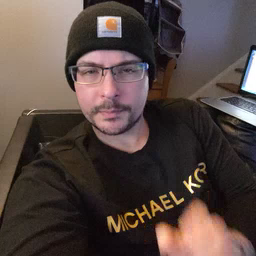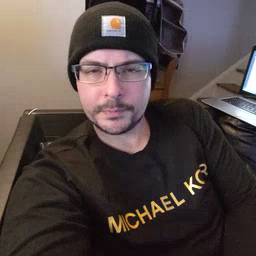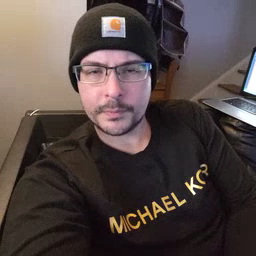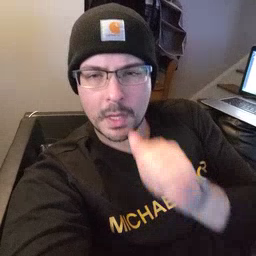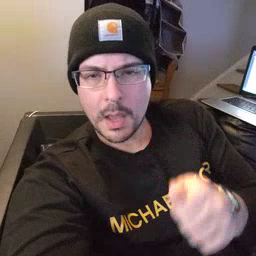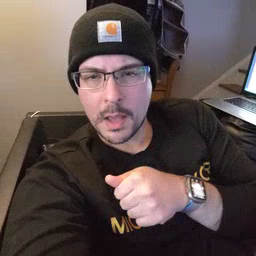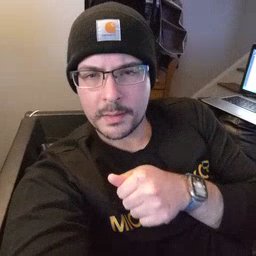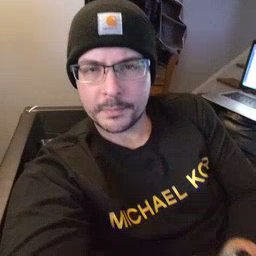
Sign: hide